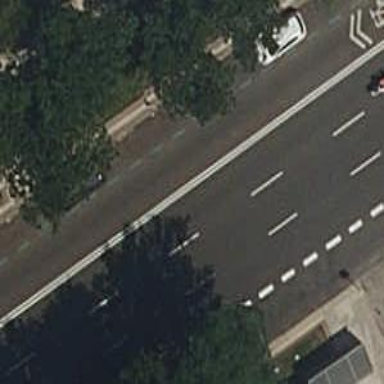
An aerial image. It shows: Secondary road with asphalt surface. There is shared lane for cycling on the left side.